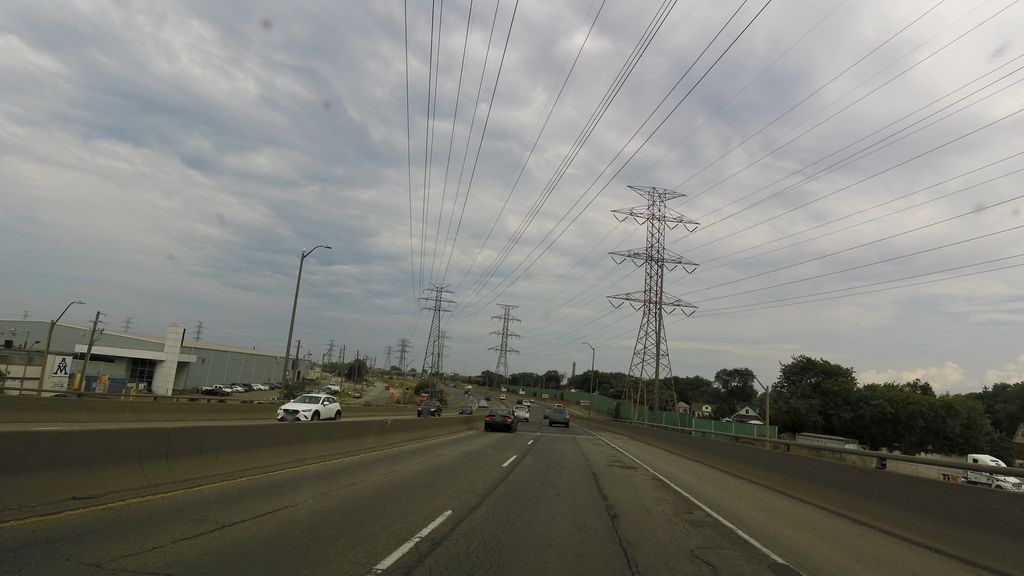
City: hamilton